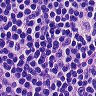
Metastatic tissue present: no